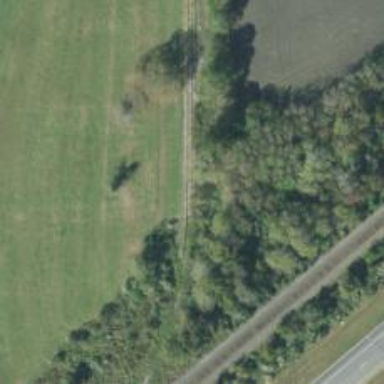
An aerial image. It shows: Disused railway spur service.